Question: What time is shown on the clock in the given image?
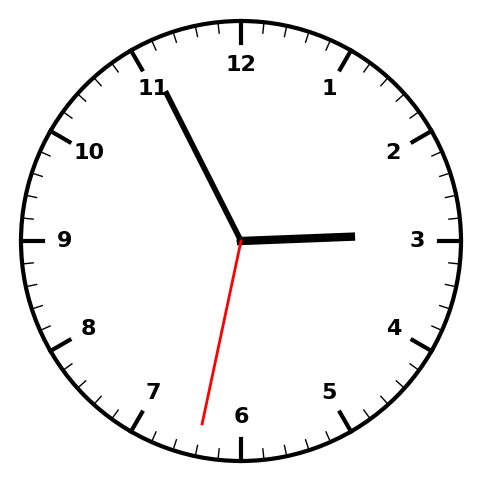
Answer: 02:55:32